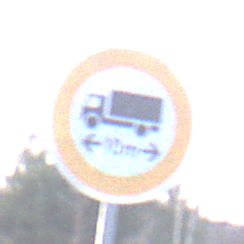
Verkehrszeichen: TatsaechlicheLaenge
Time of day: MorningAfternoon
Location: Outdoor (Nature)
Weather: PartlyCloudy
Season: NotSpecified
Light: Natural